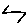
Label: zigzag